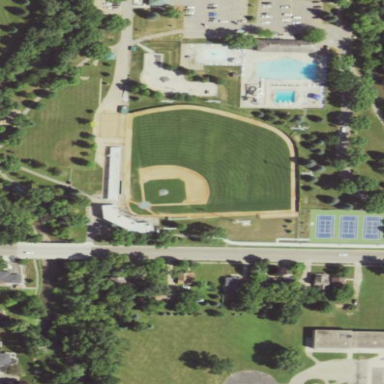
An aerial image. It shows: Baseball pitch for leisure land.